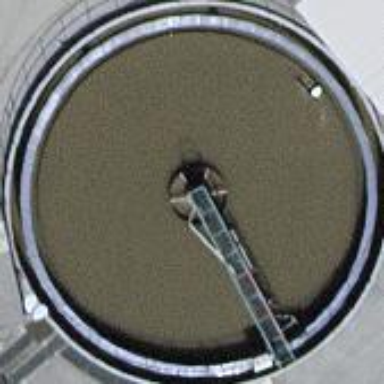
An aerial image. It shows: Body of wastewater.